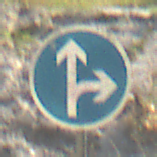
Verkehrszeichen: VorgeschriebeneFahrtrichtungGeradeausOderRechts
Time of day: MorningAfternoon
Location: Outdoor (Nature)
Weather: PartlyCloudy
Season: NotSpecified
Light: Natural